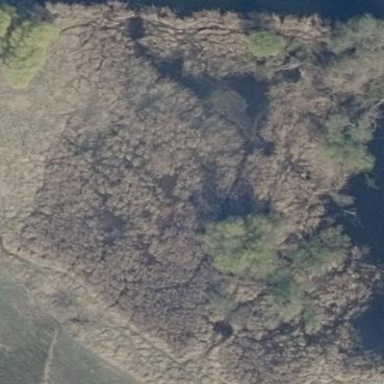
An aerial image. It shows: Wetland area characterized by wet meadow.